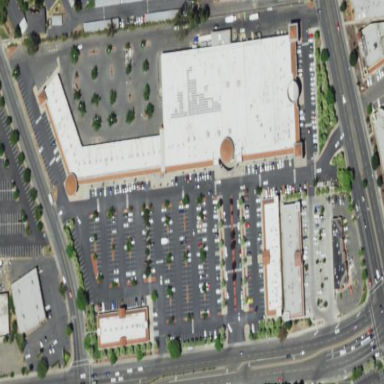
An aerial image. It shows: Retail area.